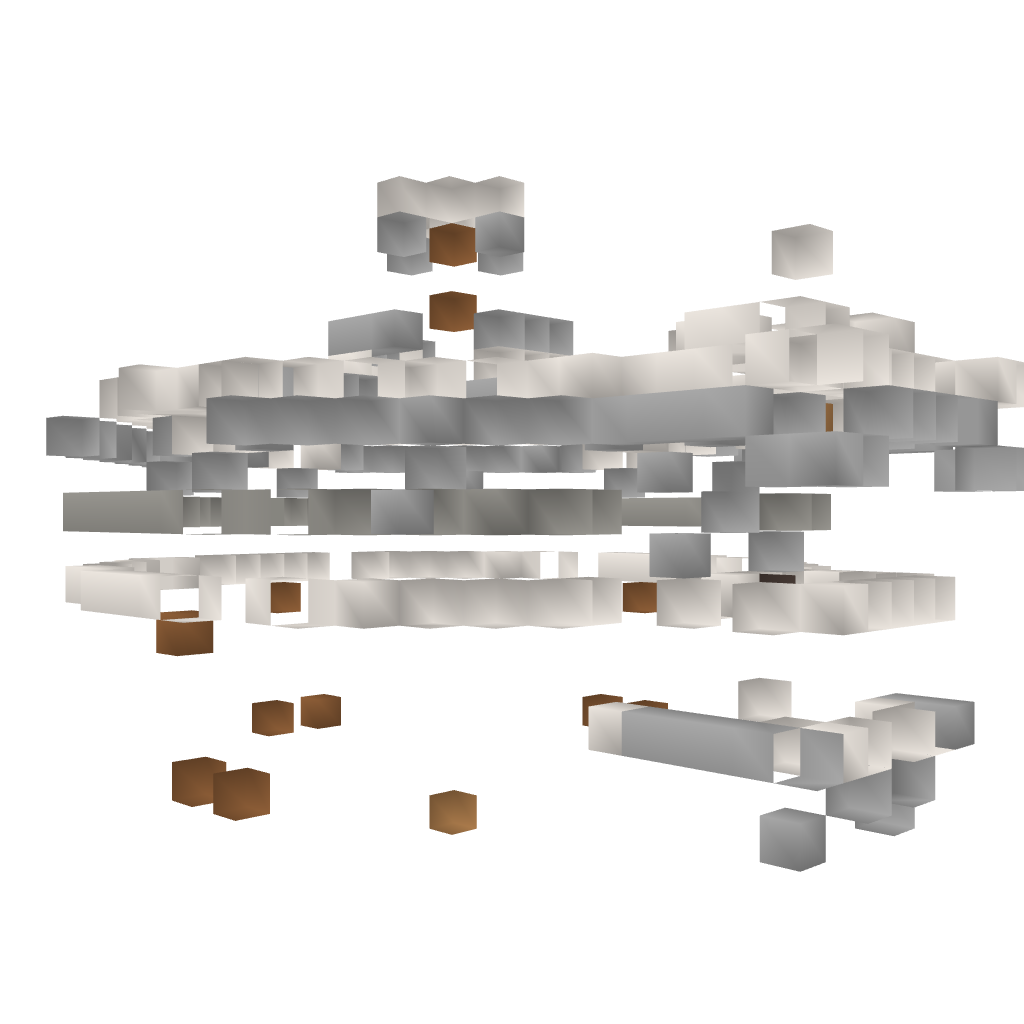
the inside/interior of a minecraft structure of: PropHunt Lobby